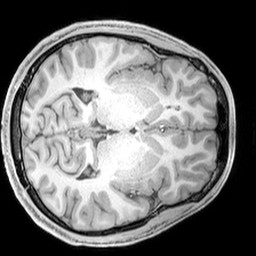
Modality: T1w
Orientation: axial
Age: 21
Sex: male
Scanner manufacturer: siemens
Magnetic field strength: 3 T
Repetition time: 2.3 s
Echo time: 0.00226 s